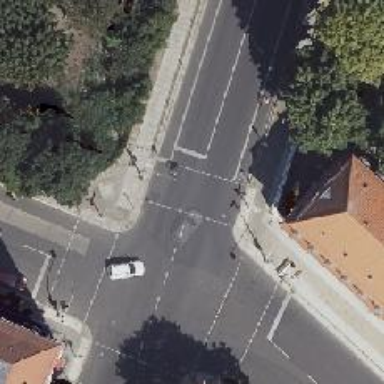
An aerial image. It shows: Crossing with traffic signals.